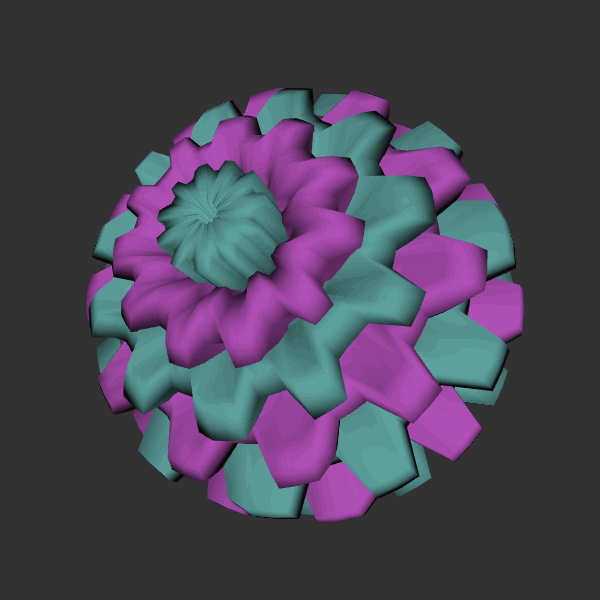
Background: dark